Question: I have made a board with 156X64 divs 3 pixel each with border radius, so it looks like a board out of LED. I have string representing 0 or 1 of each 7X5 matrix of letters.
'''
var lgeoa="00100001000001000001100011000101110";//7X5 matrix letter A
var lgeob="10000111000010001010100011000101110";//7X5 matrix letter B
and so on...
'''
Drawing letter means change corresponding div background color. It is working fine, but after that I wanted to animate them the problem started. I clear line and draw in every 10 milliseconds, but its very very laggy. So please how can this code be optimized to work without lags?
P.S. Surprisingly it's working better in IE11 rather than in chrome.
<URL>

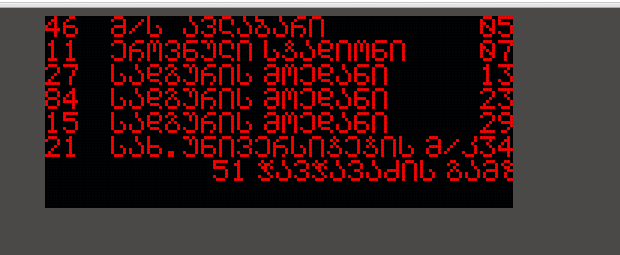
Answer: There's a lot of optimization that can be done here. I'll point out a couple.
Starting with the animate function, the first thing I notice is that you're running a bit of code every 10ms. Why don't we check out what's being run?
'''
function animate() {
var string = "abgdevzt`iklmnopzhrstup`k`g'qshch`c`z'cchxjh test test ai em e t`eibl tek`sti icereba ak`"; //string to animate
position = 150; //initial position of string
window.setInterval(function () {
clearLine(0);
drawOnBoard(string, position, 0);
position = position - 1;
}, 10);
}
'''
Clearline is the first function.
'''
function clearLine(n){
for(var i=n*symbolHeight*lineWidth+n*lineWidth;i<(n+1)*symbolHeight*lineWidth+n*lineWidth;i++)
leds[i].style.backgroundColor="black";
}
'''
That's a bit of a mess in the for loop. My understanding is that non-compiled code will run all of that math for every single iteration. So let's move it out of the for loop.
'''
function clearLine(n) {
var initial = n * symbolHeight * lineWidth + n * lineWidth;
var length = (n + 1) * symbolHeight * lineWidth + n * lineWidth;
for (var i = initial; i < length; i++)
leds[i].style.backgroundColor = "black";
}
'''
Ah but there's still more to be done. I see that both equations have a lot of shared math.
'''
function clearLine(n) {
var whateverThisIs = symbolHeight * lineWidth + n * lineWidth;
var initial = n * whateverThisIs;
var length = (n + 1) * whateverThisIs;
for (var i = initial; i < length; i++)
leds[i].style.backgroundColor = "black";
}
'''
I saw that you're moving on so I'll stop working on this for now. There's still plenty more to optimize.
Here's a <URL> of the updated version.